Aerial crown-view tile of a tropical tree (Barro Colorado Island, Panama), acquired 20250715:
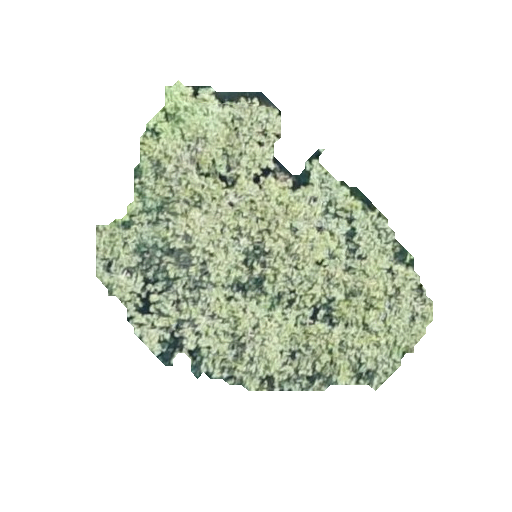
Species: Apeiba membranacea
GBIF accepted scientific name: Apeiba membranacea
Crown area: 100.961 m²